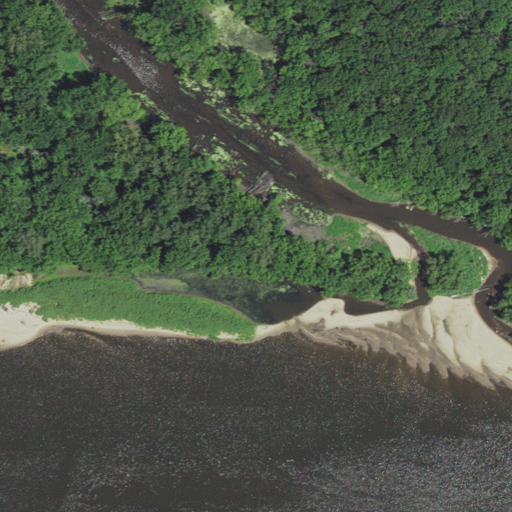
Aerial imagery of cape in Wisconsin named Bodega Point containing woody wetlands, open water, and herbaceous wetlands